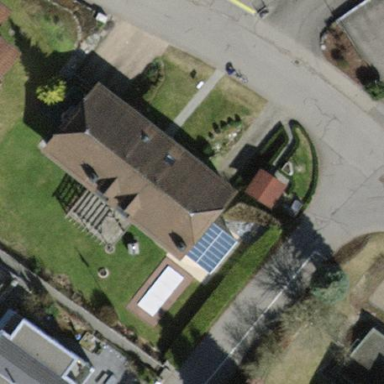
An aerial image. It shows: Semidetached house with gabled roof.